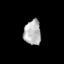
Tissue: skin
Cell type: Epithelial cells
Senescence score: 0.2598
Nuclear area (px): 417
Mean DAPI intensity: 179.211